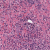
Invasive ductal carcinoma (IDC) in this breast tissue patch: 1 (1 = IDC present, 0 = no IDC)